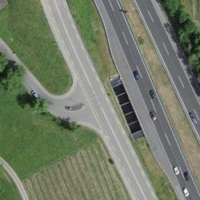
EUNIS habitat code: 57
Species observed at this site:
Pyrrhocorax graculus
Pica pica
Columba livia